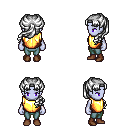
a pixel art fantasy rpg character, female body template, dark elf, purple skin, gold chest armor, teal pants, white princess hairstyle, brown shoes, four views (front, back, left, right), 2x2 character sprite sheet, small pixel art, hard edges, no anti-aliasing